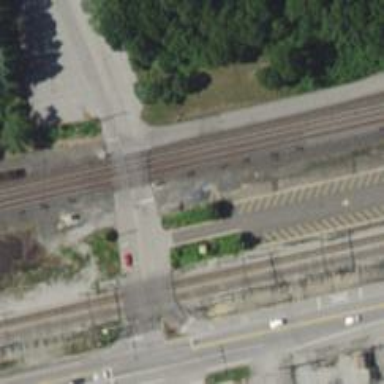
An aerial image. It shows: Level crossing along the railway.